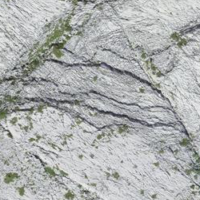
EUNIS habitat code: 48
Species observed at this site:
Rubus saxatilis